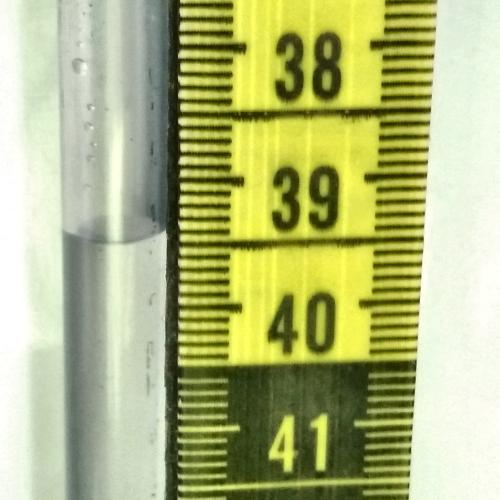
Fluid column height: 39.4 cm